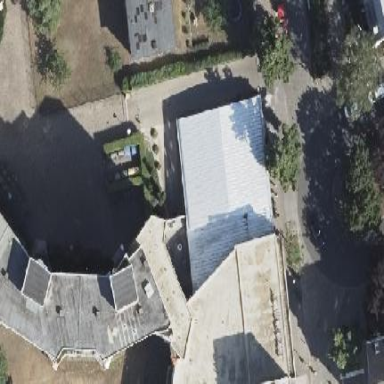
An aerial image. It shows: Parking area with flat roof building.